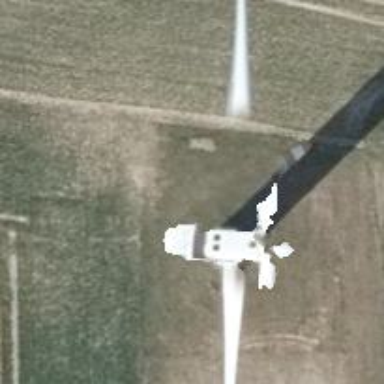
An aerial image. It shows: Wind power generator with horizontal axis wind turbine manufactured by Vestas.